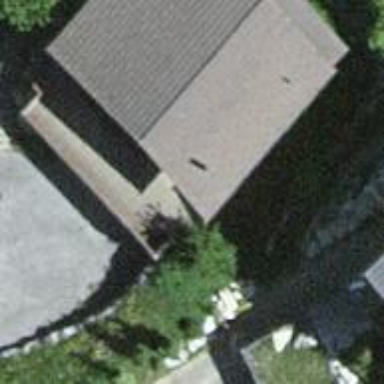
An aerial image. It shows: Simple house.